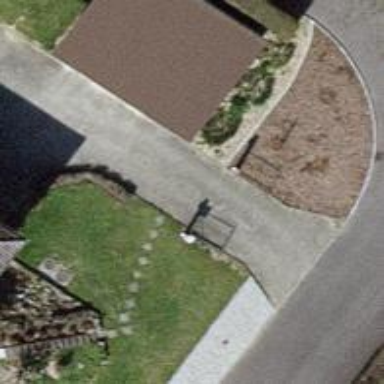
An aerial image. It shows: Garage.